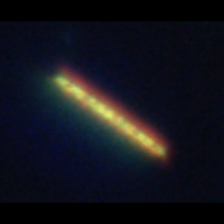
Taxon: Pennate
Group: Diatoms